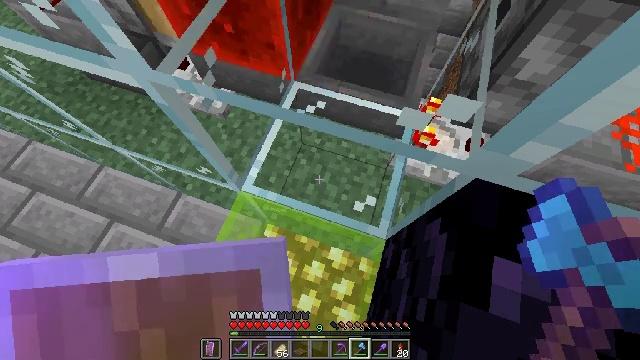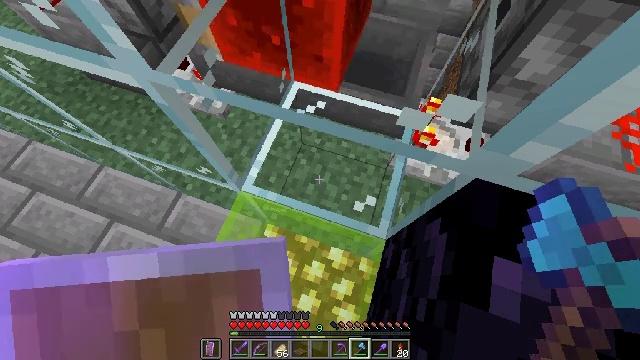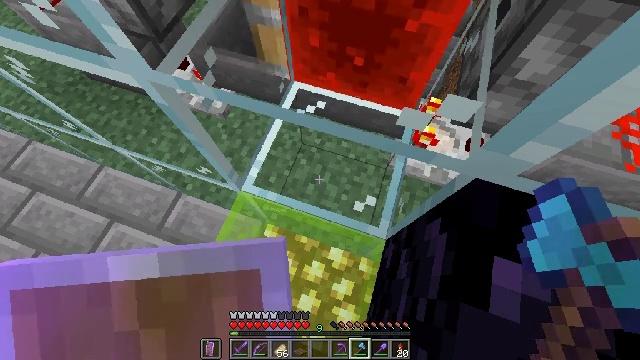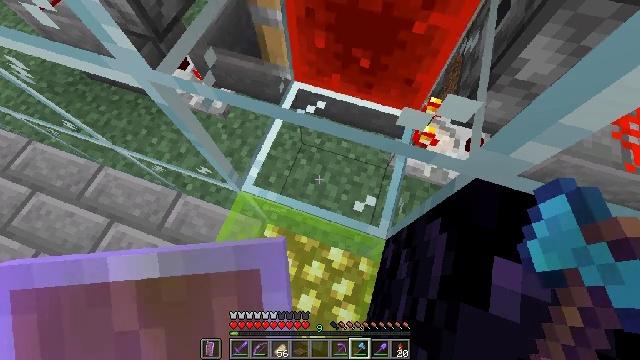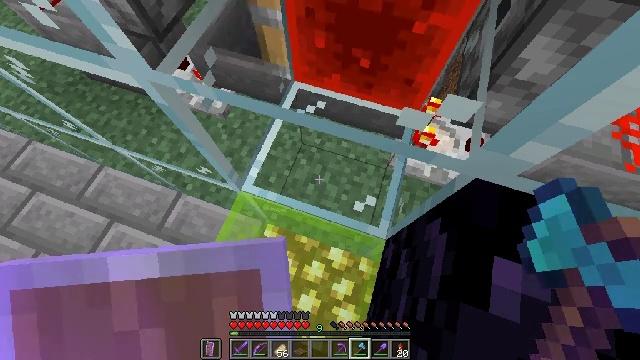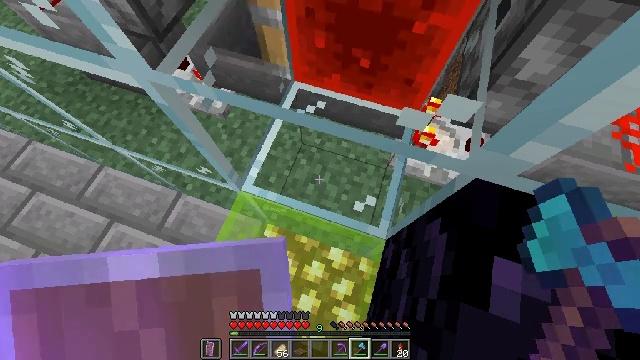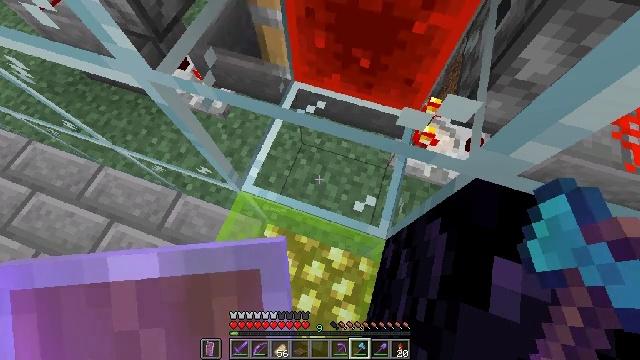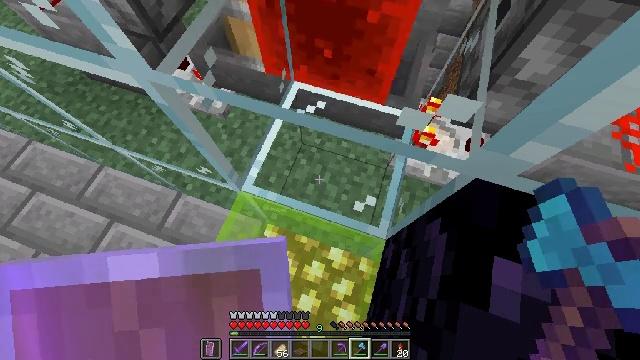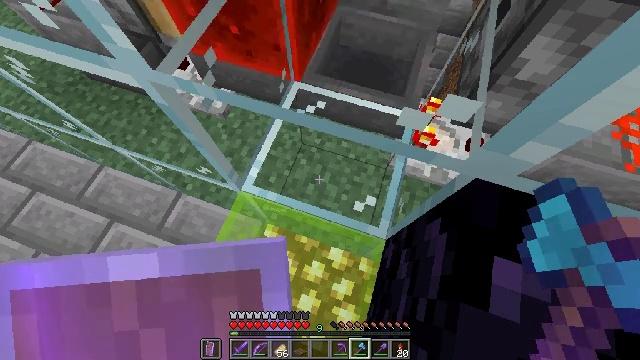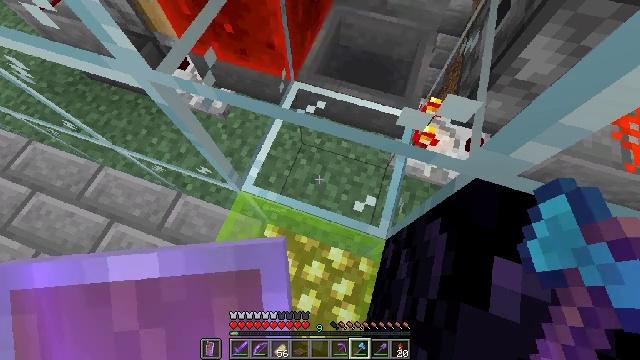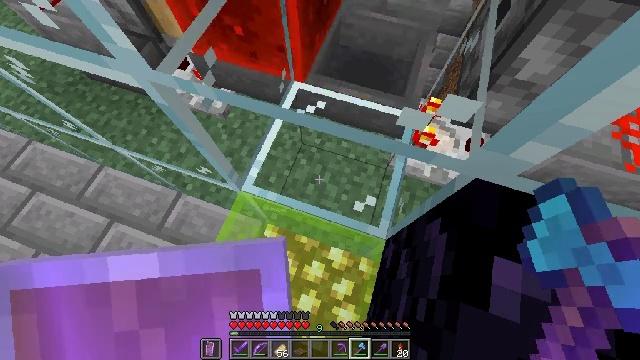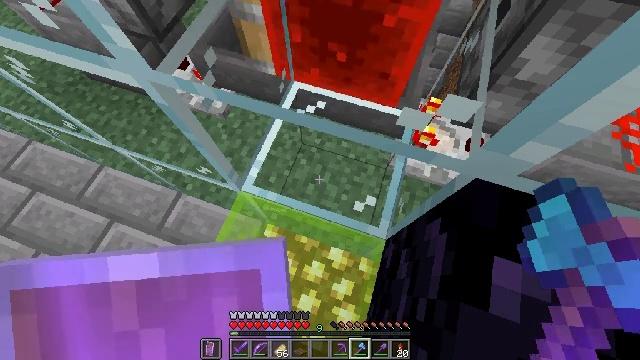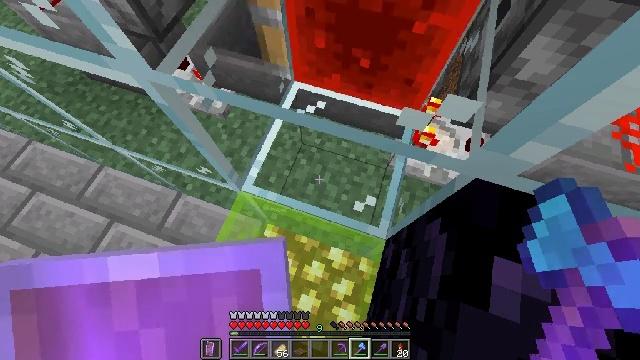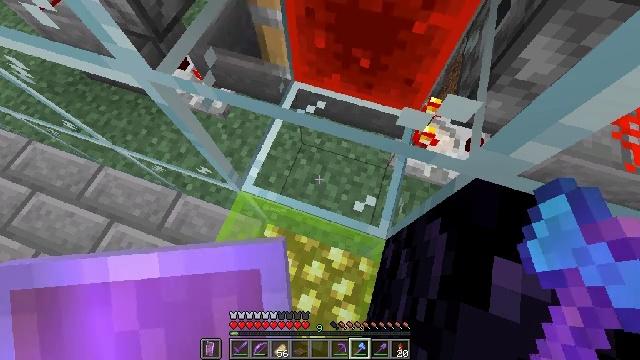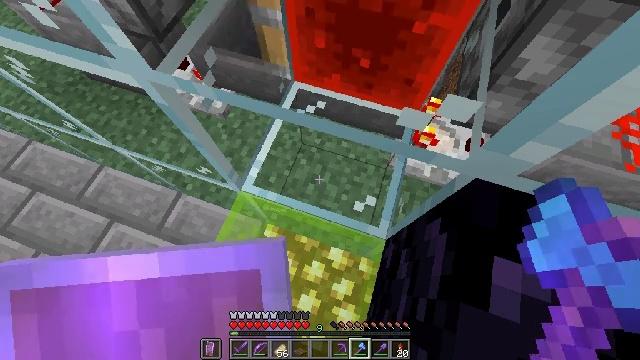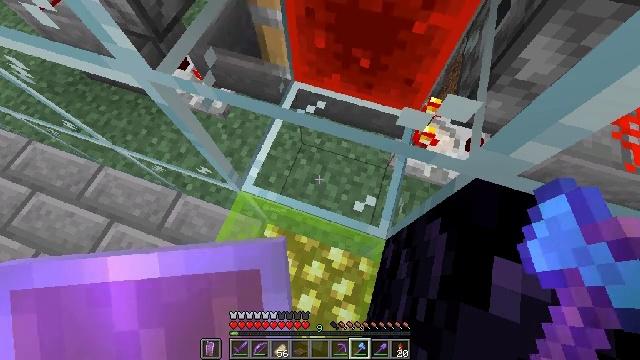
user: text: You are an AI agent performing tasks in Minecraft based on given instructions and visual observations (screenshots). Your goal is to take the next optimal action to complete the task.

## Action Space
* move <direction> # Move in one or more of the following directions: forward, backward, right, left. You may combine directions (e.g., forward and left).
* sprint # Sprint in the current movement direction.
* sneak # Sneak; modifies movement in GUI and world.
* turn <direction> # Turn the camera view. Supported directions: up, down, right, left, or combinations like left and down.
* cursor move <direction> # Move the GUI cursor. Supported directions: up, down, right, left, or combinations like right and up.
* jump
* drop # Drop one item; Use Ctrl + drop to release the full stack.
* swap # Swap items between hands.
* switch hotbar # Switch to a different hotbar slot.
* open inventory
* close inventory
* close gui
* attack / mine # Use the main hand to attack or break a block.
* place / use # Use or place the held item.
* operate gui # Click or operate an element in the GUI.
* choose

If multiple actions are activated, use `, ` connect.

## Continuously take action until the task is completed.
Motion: motion action
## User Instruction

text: Break the observer to move it.
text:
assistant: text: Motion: no_op
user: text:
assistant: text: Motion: no_op
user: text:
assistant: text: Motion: no_op
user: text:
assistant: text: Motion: no_op
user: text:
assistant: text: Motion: no_op
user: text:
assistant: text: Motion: no_op
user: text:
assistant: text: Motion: no_op
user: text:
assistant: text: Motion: no_op
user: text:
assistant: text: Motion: no_op
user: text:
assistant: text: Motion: no_op
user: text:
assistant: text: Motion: no_op
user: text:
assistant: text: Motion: no_op
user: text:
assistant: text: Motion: no_op
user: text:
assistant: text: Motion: no_op
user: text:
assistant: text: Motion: no_op
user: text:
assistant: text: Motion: no_op
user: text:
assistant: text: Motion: no_op
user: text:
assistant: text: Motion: no_op
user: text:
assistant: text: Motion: no_op
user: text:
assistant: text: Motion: no_op
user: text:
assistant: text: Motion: no_op
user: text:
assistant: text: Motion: no_op
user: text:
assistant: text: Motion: no_op
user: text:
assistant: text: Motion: no_op
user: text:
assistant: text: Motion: no_op
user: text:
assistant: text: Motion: no_op
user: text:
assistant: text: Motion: no_op
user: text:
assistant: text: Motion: no_op
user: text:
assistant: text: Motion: no_op
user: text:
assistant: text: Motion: no_op